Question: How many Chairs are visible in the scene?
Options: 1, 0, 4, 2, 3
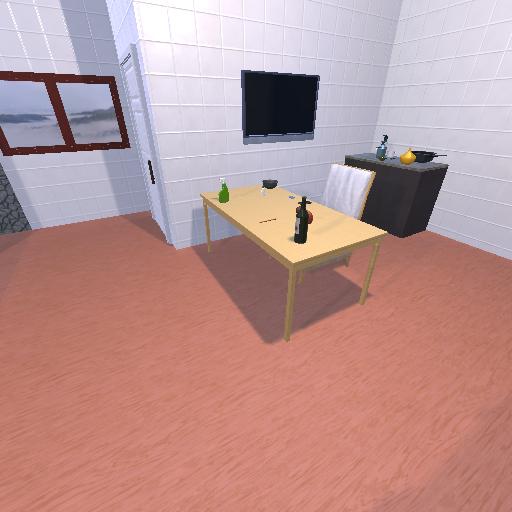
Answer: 1